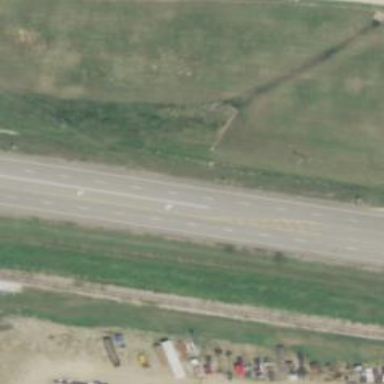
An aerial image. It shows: Trunk highway.